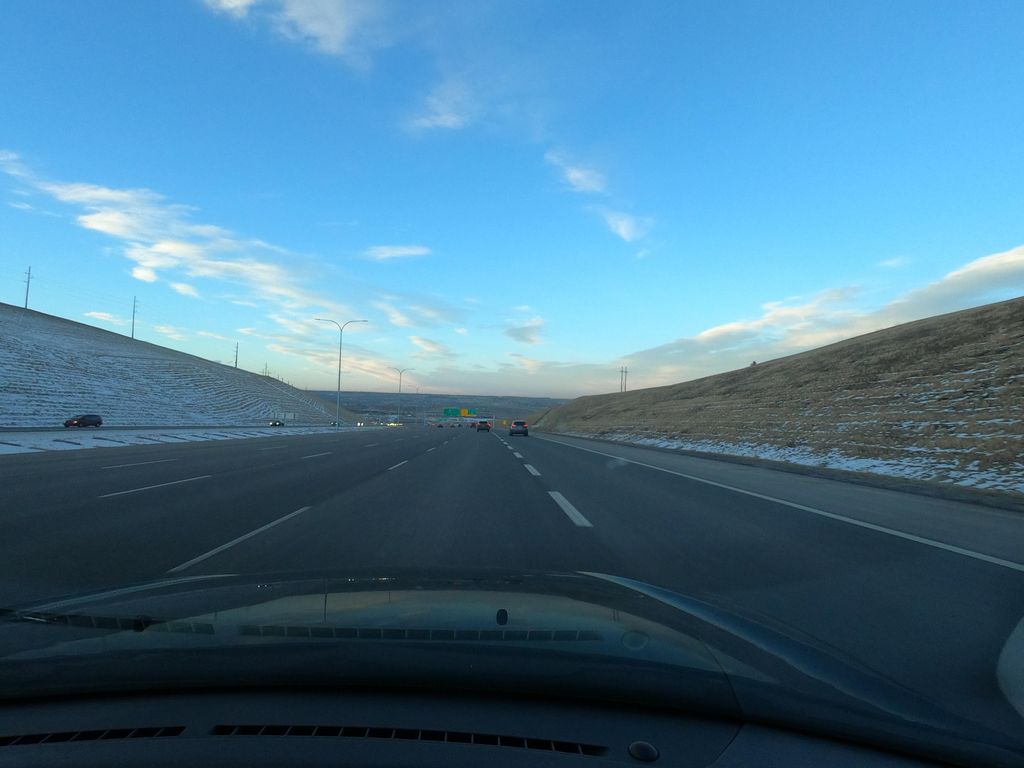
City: calgary